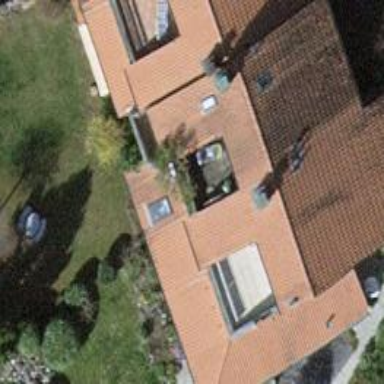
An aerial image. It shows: Building with pitched roof.